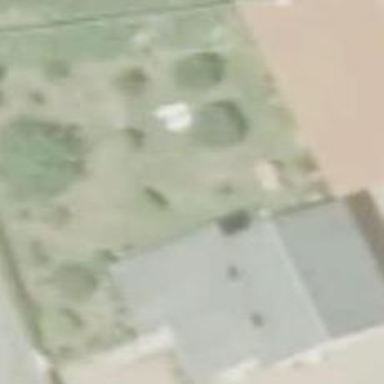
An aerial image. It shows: Simple and straightforward house.